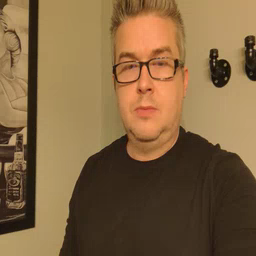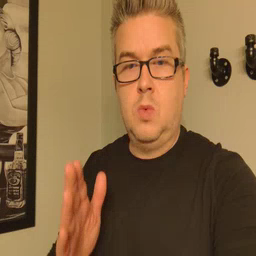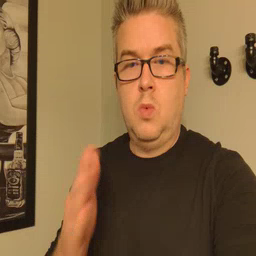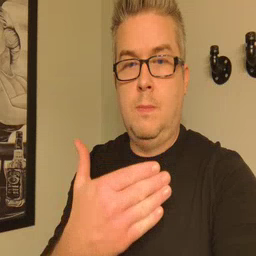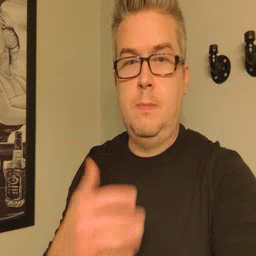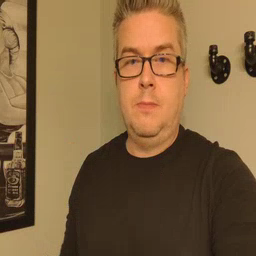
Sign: room